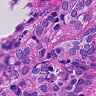
Metastatic tissue present: yes